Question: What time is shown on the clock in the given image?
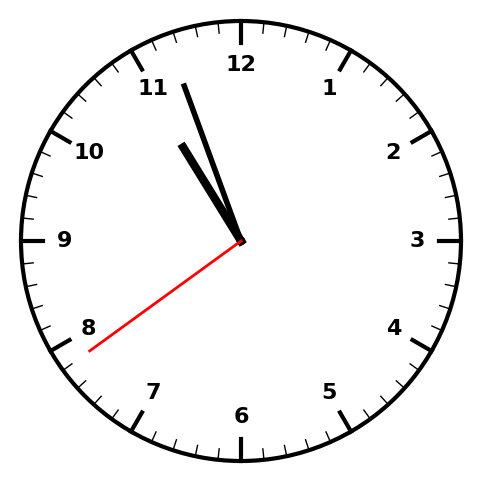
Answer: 10:56:39